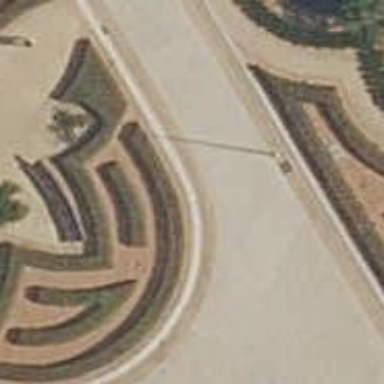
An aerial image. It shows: Hedge acting as barrier.